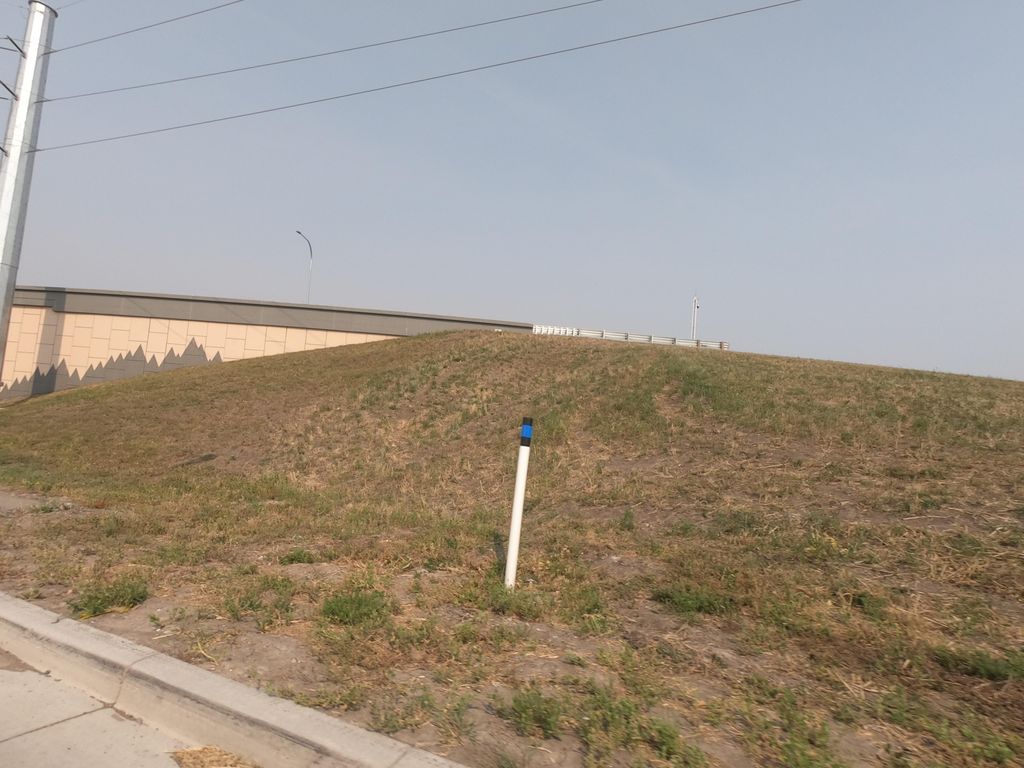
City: calgary